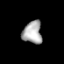
Tissue: prostate
Cell type: Fibroblasts
Senescence score: 0.7335
Nuclear area (px): 423
Mean DAPI intensity: 171.475